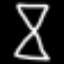
Label: hourglass